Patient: sex F, age 58
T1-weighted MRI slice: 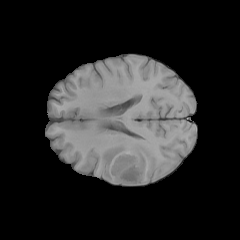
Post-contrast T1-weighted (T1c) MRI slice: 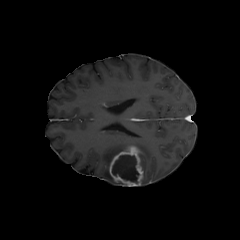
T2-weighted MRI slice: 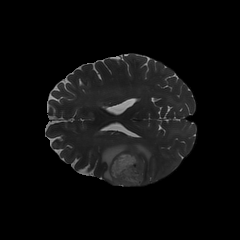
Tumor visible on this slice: yes
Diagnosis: Glioblastoma, IDH-wildtype
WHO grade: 4